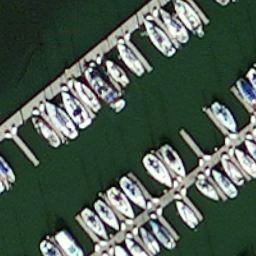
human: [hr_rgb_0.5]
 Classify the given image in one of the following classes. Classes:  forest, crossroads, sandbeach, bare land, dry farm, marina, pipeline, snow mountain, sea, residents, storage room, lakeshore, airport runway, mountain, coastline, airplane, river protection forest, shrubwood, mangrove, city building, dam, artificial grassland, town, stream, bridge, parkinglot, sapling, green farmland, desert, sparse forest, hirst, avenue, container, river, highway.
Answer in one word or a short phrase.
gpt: marina